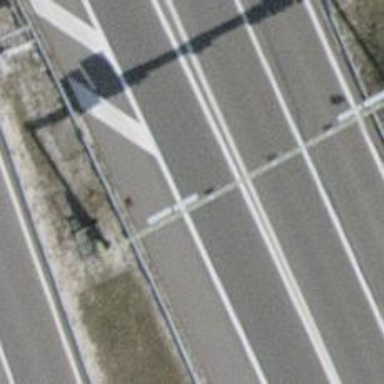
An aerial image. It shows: Motorway.